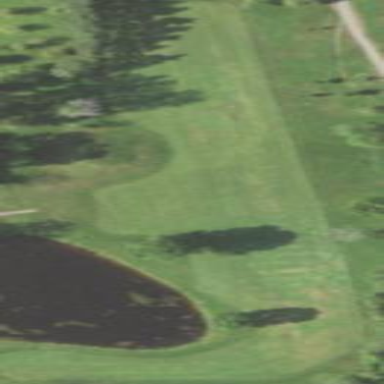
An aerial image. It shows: Golf fairway in the image.